Question: I am trying to create an in iOS using .xib files.
My code looks like this :
'''
#import <UIKit/UIKit.h>
@interface ViewController : UITableViewController
@property (nonatomic, strong) NSMutableArray *notes;
@end
'''
'''
#import "ViewController.h"
#import "Note.h"
@interface ViewController ()
@end
@implementation ViewController
- (id)initWithStyle:(UITableViewStyle)style
{
self = [super initWithStyle:style];
if (self) {
// Custom initialization
}
return self;
}
- (void)viewDidLoad
{
[super viewDidLoad];
[self setEditing:NO animated:NO];
}
- (void)viewWillAppear:(BOOL)animated{
self.notes = [[Note savedNotes]mutableCopy];
[self.tableView reloadData];
}
- (void)didReceiveMemoryWarning
{
[super didReceiveMemoryWarning];
// Dispose of any resources that can be recreated.
}
#pragma mark - Button Events
- (void)setEditing:(BOOL)editing animated:(BOOL)animated
{
[super setEditing:editing animated:animated];
if (editing) {
UIBarButtonItem *cancelButton = [[UIBarButtonItem alloc]initWithBarButtonSystemItem:UIBarButtonSystemItemCancel target:self action:@selector(cancelButtonPressed:)];
self.navigationItem.leftBarButtonItem = cancelButton;
UIBarButtonItem *doneButton = [[UIBarButtonItem alloc]initWithBarButtonSystemItem:UIBarButtonSystemItemDone target:self action:@selector(rightButtonPressed:)];
self.navigationItem.rightBarButtonItem = doneButton;
}else{
self.navigationItem.leftBarButtonItem = [[UIBarButtonItem alloc]initWithBarButtonSystemItem:UIBarButtonSystemItemAdd
target:self
action:@selector(addNoteButtonPressed:)];
UIBarButtonItem *editButton = [[UIBarButtonItem alloc]initWithBarButtonSystemItem:UIBarButtonSystemItemEdit
target:self
action:@selector(rightButtonPressed:)];
self.navigationItem.rightBarButtonItem = editButton;
}
}
- (void)rightButtonPressed:(id)sender{
[self setEditing:!self.isEditing animated:YES];
}
- (void)cancelButtonPressed:(id)sender{
[self setEditing:!self.isEditing animated:YES];
}
- (void)addNoteButtonPressed:(id)sender{
//ATTViewController *viewController = [self.storyboard instantiateViewControllerWithIdentifier:@"ATTViewController"];
//[self.navigationController pushViewController:viewController animated:YES];
}
#pragma mark - Table view data source
- (NSInteger)numberOfSectionsInTableView:(UITableView *)tableView
{
// Return the number of sections.
return 1;
}
- (NSInteger)tableView:(UITableView *)tableView numberOfRowsInSection:(NSInteger)section
{
// Return the number of rows in the section.
return [self.notes count];
}
- (UITableViewCell *)tableView:(UITableView *)tableView cellForRowAtIndexPath:(NSIndexPath *)indexPath
{
static NSString *CellIdentifier = @"Cell";
UITableViewCell *cell = [tableView dequeueReusableCellWithIdentifier:CellIdentifier forIndexPath:indexPath];
// Configure the cell...
Note *note = self.notes[indexPath.row];
cell.textLabel.text = note.name;
cell.detailTextLabel.text = note.event;
return cell;
}
// Override to support conditional editing of the table view.
- (BOOL)tableView:(UITableView *)tableView canEditRowAtIndexPath:(NSIndexPath *)indexPath
{
// Return NO if you do not want the specified item to be editable.
return YES;
}
- (UITableViewCellEditingStyle)tableView:(UITableView *)tableView editingStyleForRowAtIndexPath:(NSIndexPath *)indexPath
{
return UITableViewCellEditingStyleDelete;
}
// Override to support editing the table view.
- (void)tableView:(UITableView *)tableView commitEditingStyle:(UITableViewCellEditingStyle)editingStyle forRowAtIndexPath:(NSIndexPath *)indexPath
{
if (editingStyle == UITableViewCellEditingStyleDelete) {
// Delete the row from the data source
Note *note = self.notes[indexPath.row];
[note remove];
[self.notes removeObjectAtIndex:indexPath.row];
[tableView deleteRowsAtIndexPaths:@[indexPath]
withRowAnimation:UITableViewRowAnimationFade];
}
else if (editingStyle == UITableViewCellEditingStyleInsert) {
// Create a new instance of the appropriate class, insert it into the array, and add a new row to the table view
}
}
/*
// Override to support rearranging the table view.
- (void)tableView:(UITableView *)tableView moveRowAtIndexPath:(NSIndexPath *)fromIndexPath toIndexPath:(NSIndexPath *)toIndexPath
{
}
*/
/*
// Override to support conditional rearranging of the table view.
- (BOOL)tableView:(UITableView *)tableView canMoveRowAtIndexPath:(NSIndexPath *)indexPath
{
// Return NO if you do not want the item to be re-orderable.
return YES;
}
*/
#pragma mark - Table view delegate
- (void)tableView:(UITableView *)tableView didSelectRowAtIndexPath:(NSIndexPath *)indexPath
{
// Navigation logic may go here. Create and push another view controller.
/*
<#DetailViewController#> *detailViewController = [[<#DetailViewController#> alloc] initWithNibName:@"<#Nib name#>" bundle:nil];
// ...
// Pass the selected object to the new view controller.
[self.navigationController pushViewController:detailViewController animated:YES];
*/
[tableView deselectRowAtIndexPath:indexPath animated:YES];
}
@end
'''
In the identity inspector of the .xib , i change the class from to .
I connect the view with the datasource and/or with the delegate(i tried all combinations).
However i always get nothing on the phone. I dont get the table view , just an empty grey screen.
Any ideas what i am doing wrong? The code above was working in a project using storyboards and now i am trying to make it work with .xib files.
Screenshot :

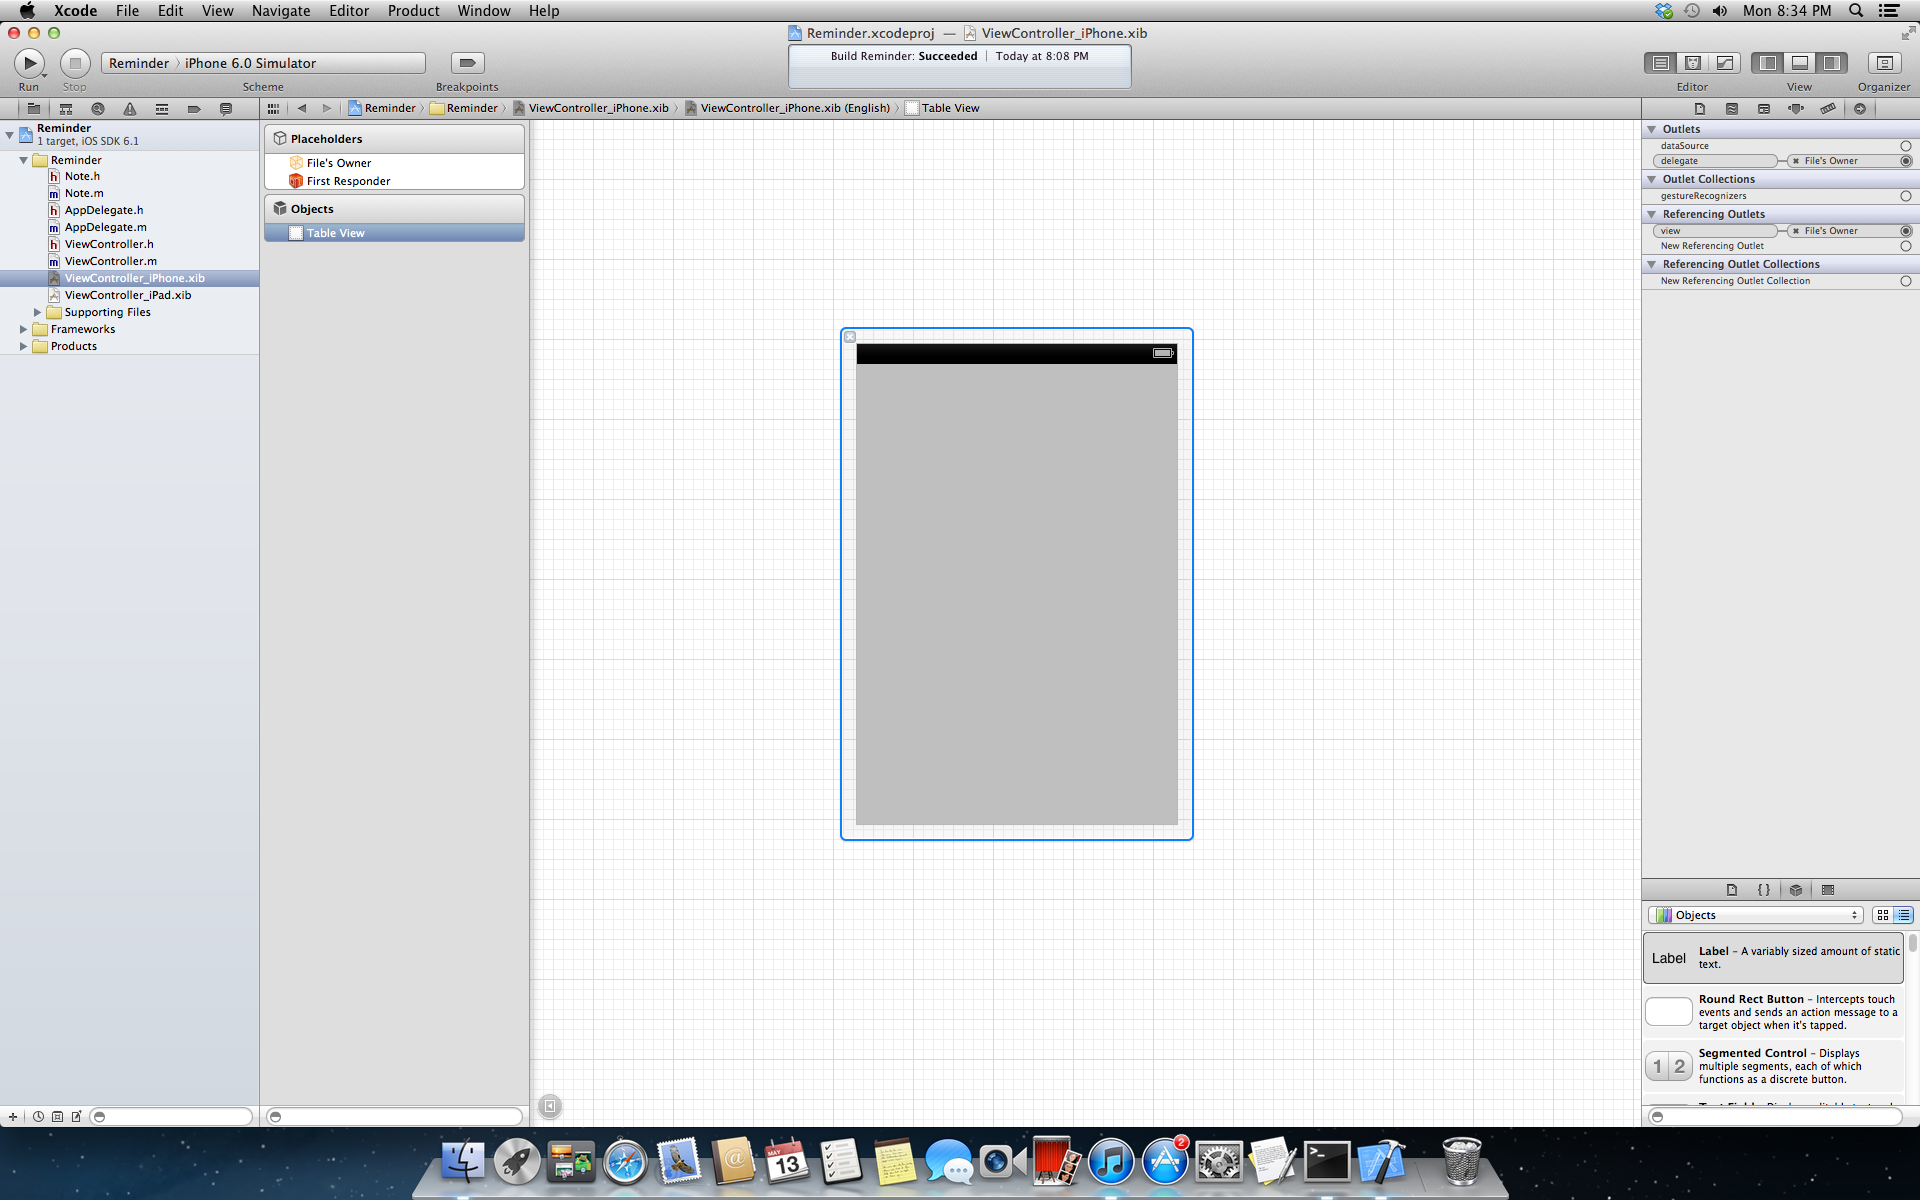
Answer: I recommend checking out the free Sensible TableView framework. Will automatically handle displaying your arrays and will handle all inserts/deletes on your behalf. Saves a ton of time for me.